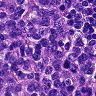
Metastatic tissue present: yes